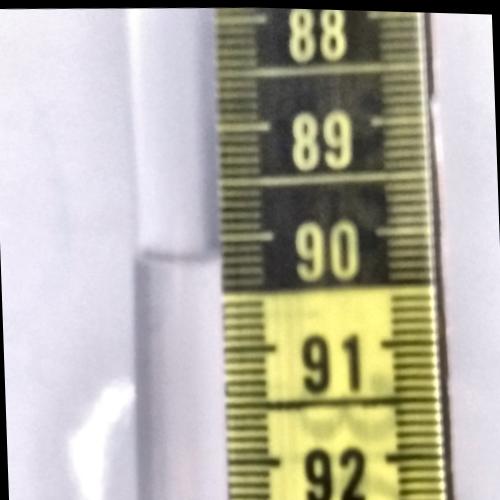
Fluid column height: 90.2 cm